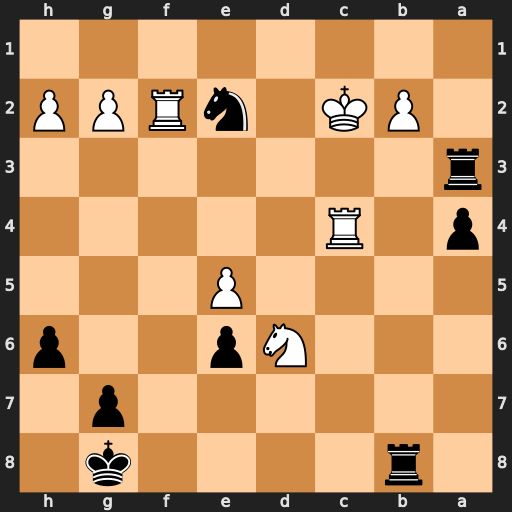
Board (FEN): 1r4k1/6p1/3Np2p/4P3/p1R5/r7/1PK1nRPP/8
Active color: b
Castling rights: -
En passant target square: -
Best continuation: Ra2 Rc8+ Rxc8+ Nxc8 a3 Kb3 Nc1+